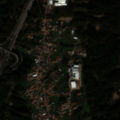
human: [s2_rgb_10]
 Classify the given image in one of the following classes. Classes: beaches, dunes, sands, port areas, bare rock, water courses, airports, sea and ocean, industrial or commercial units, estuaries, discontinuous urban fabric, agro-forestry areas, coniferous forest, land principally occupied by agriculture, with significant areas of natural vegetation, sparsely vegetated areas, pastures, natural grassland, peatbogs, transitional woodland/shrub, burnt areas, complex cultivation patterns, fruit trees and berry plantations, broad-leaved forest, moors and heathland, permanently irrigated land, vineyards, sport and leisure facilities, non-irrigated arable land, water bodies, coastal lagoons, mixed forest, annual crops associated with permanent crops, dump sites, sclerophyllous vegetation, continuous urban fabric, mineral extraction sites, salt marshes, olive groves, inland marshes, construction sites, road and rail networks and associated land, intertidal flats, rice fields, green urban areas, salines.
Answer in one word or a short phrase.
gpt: discontinuous urban fabric, complex cultivation patterns, land principally occupied by agriculture, with significant areas of natural vegetation, coniferous forest, mixed forest